Interaction volume radius: 5 \u00c5
Interaction volume height: 20 \u00c5
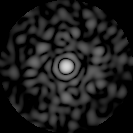
Disorder parameter: 0.8013